Question: EDIT: When I wrote this post I was a beginner on Stackoverflow and in programming generally. I don't remember how I solved this inquiry unfortunately. How can I close this post?
I am having trouble working with this specific module. At first, I had a problem importing alpha vantage but I could install it with the following line: python3 -m pip install alpha_vantage.py( If I tried to install it like this: pip install alphavantage - That did not work.
So now it is working however I need to work with alpha_vantage.timeseries and it doesn't work. If I import the "timeseries" separately, it works but is not linked to the alpha_vantage?! So it doesn't work.
Do you know how can I make it work?

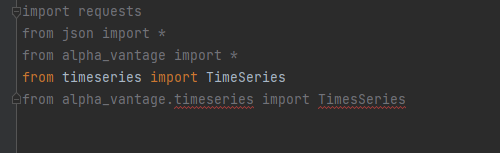
Answer: In your example you import 'TimesSeries' from 'alpha_vantage.timeseries'.
Please note that you have an extra 's' in TimeSeries.
-
Here is an example from their <URL>
'''
from alpha_vantage.timeseries import TimeSeries
'''